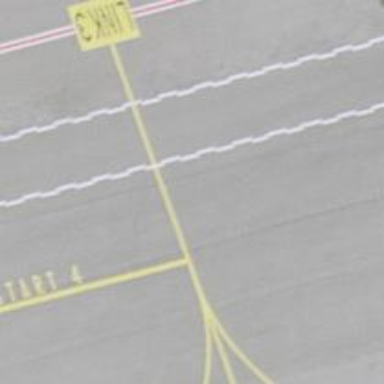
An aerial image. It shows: Airport parking position.